Current action and preconditions to check: trajectory_clear

Your task: For each precondition in the list above, predict whether it will hold at this action.

Consider the current scene as observed from the mobile robot's camera, and analyze the predicted future states of all dynamic agents (e.g., people, animals, vehicles, or any moving entities) within the NEXT SECOND.

IMPORTANT: Only answer "very likely" if you are absolutely certain—based on strong, clear evidence—that a dynamic agent will violate the precondition in the predicted future state. Do NOT answer "very likely" for unlikely, ambiguous, or low-probability risks.

Ask yourself for each precondition: Is there a high probability, with clear and convincing evidence, that the predicted future states of any dynamic agent will interfere with the predicted future state of the currently executing action within the NEXT SECOND, causing that precondition to fail?

Assess the risk level based on these predictions. Use "likely" or "very likely" if motions create a clear risk of interference.

Use "neutral" or "improbable" if agents are nearby but their predicted paths are clearly diverging or non-conflicting.

Failure Risk Categories: "very improbable", "improbable", "neutral", "likely", "very likely"

Answer Format: Output ONLY the probability_of_failure value from these categories: "very improbable", "improbable", "neutral", "likely", "very likely"

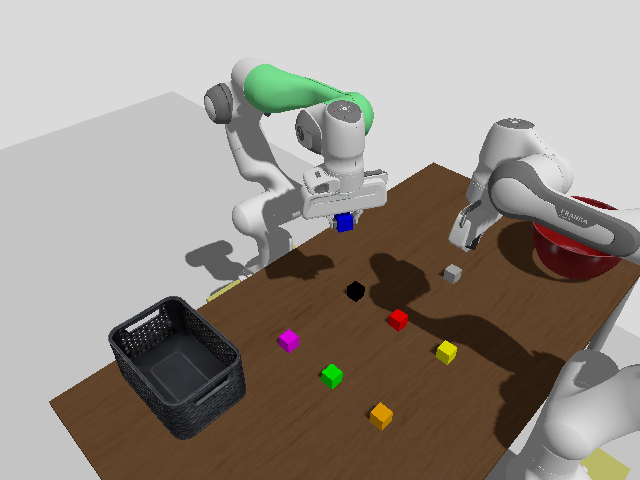

Answer: very improbable